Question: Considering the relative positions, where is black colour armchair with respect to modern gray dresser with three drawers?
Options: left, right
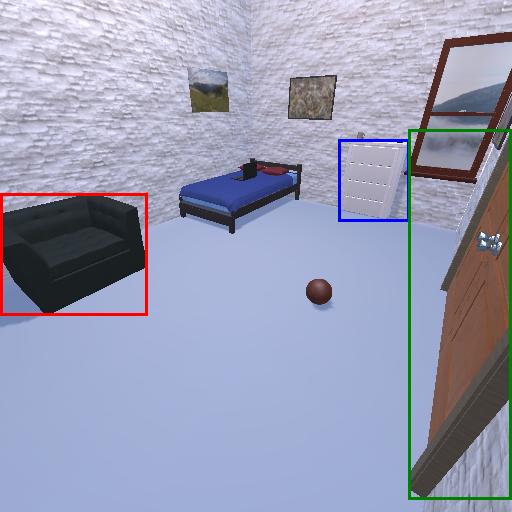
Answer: left